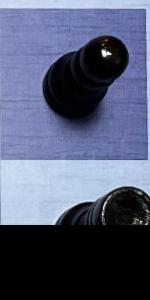
Label: Rook_Black